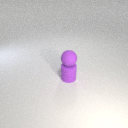
small purple rubber cylinder below small purple rubber sphere